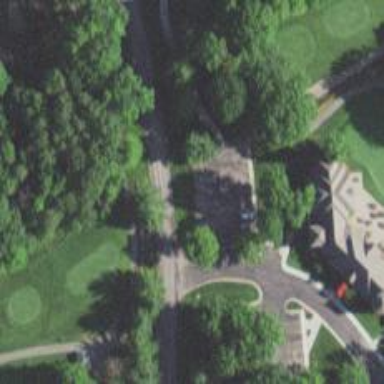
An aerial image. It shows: Service road designated as golf cart path.